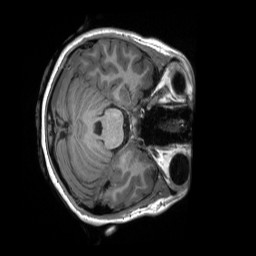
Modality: T1w
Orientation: axial
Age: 15
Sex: female
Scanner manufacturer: siemens
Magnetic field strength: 3 T
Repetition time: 2.3 s
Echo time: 0.00232 s